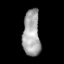
Tissue: lung
Cell type: Others
Senescence score: 0.2281
Nuclear area (px): 781
Mean DAPI intensity: 166.022